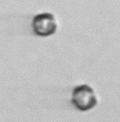
Label: Thalassiosira_sp_aff_mala